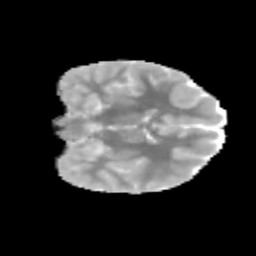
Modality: MD
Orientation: coronal
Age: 11
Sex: male
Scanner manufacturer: siemens
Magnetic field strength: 3 T
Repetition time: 3.8 s
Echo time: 0.07 s